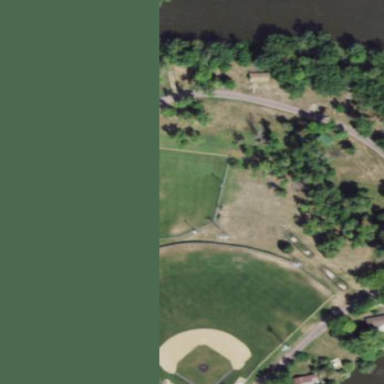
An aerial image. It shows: Baseball pitch for leisure and sports activities.